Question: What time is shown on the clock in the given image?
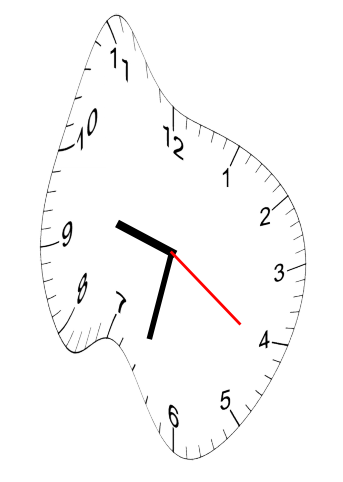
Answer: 09:32:21